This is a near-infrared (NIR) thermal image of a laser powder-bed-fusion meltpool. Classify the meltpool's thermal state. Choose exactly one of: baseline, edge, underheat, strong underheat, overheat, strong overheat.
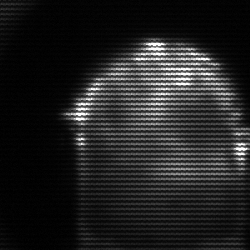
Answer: baseline